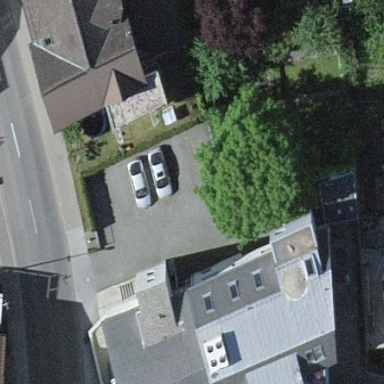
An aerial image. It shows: Parking area with surface.